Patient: sex M, age 48
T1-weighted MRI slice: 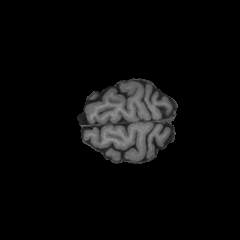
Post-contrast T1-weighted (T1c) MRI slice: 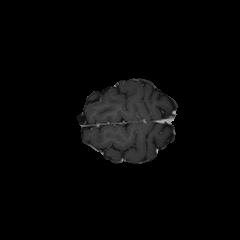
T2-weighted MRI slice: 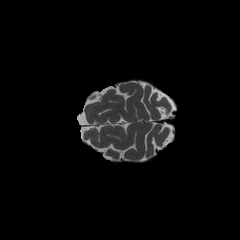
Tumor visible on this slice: no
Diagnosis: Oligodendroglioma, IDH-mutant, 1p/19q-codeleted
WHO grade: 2